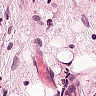
Metastatic tissue present: yes